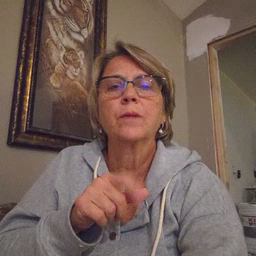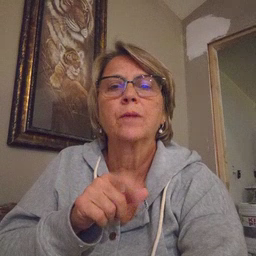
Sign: yesterday